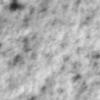
Label: no_change